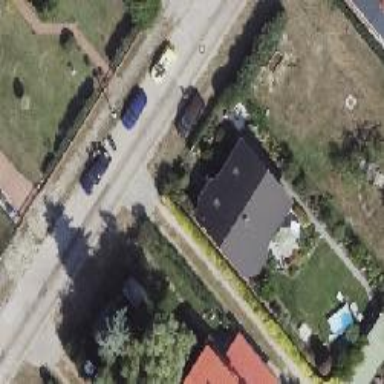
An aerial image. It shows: Dirt driveway that serves as road.